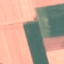
Label: AnnualCrop